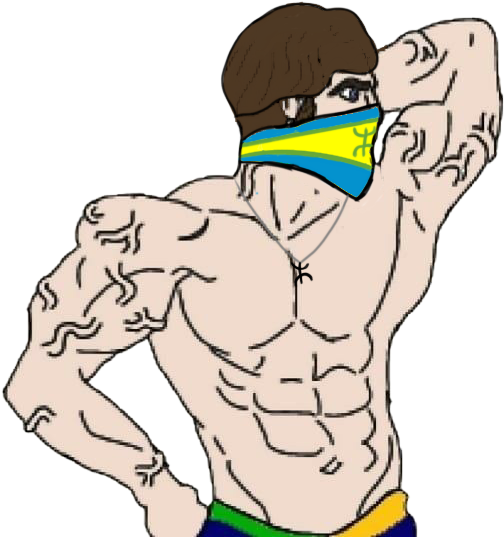
Label: 5_Stronkjak